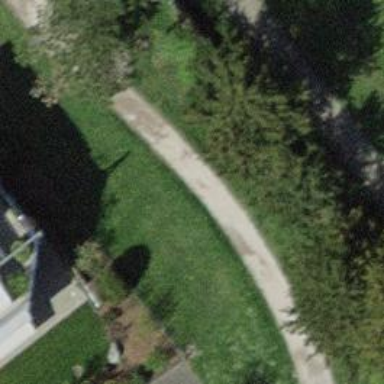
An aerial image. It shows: Unpaved path.